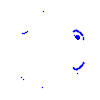
Particle: electron